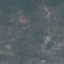
Land use / land cover: HerbaceousVegetation